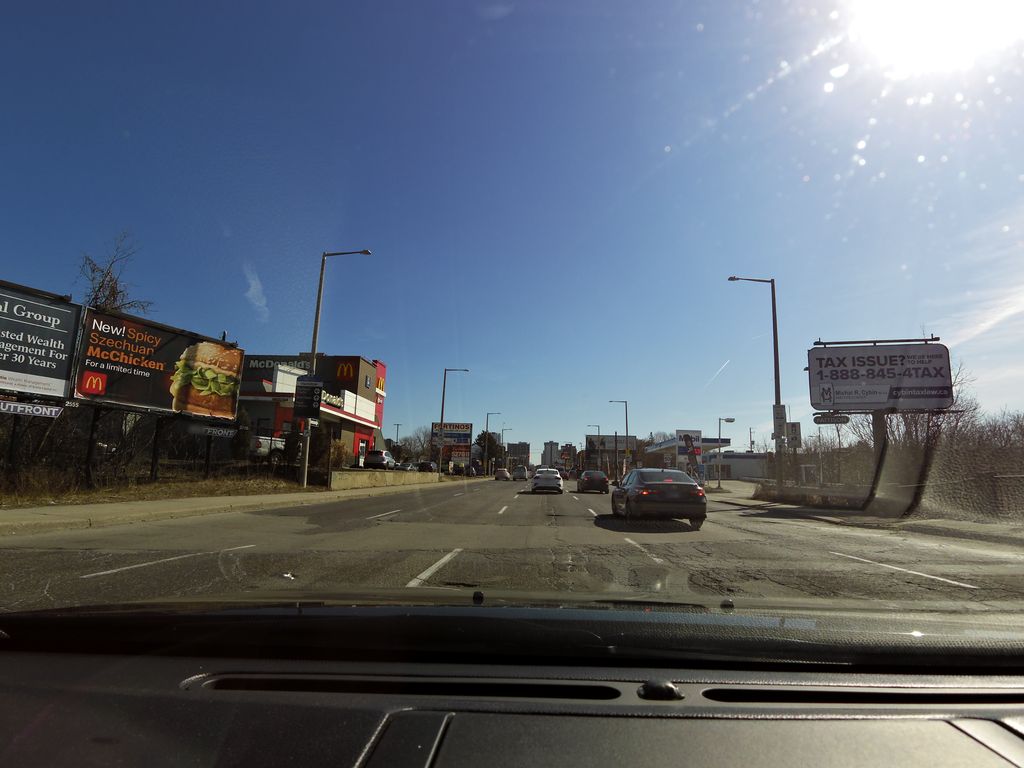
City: hamilton